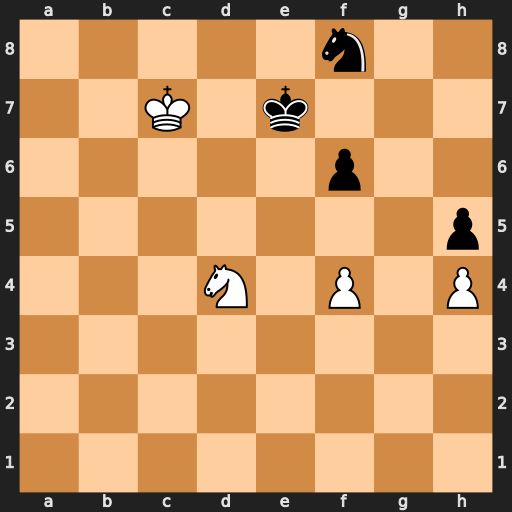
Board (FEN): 5n2/2K1k3/5p2/7p/3N1P1P/8/8/8
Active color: w
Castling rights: -
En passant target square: -
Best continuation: f5 Nd7 Nc6+ Ke8 Kd6